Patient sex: F
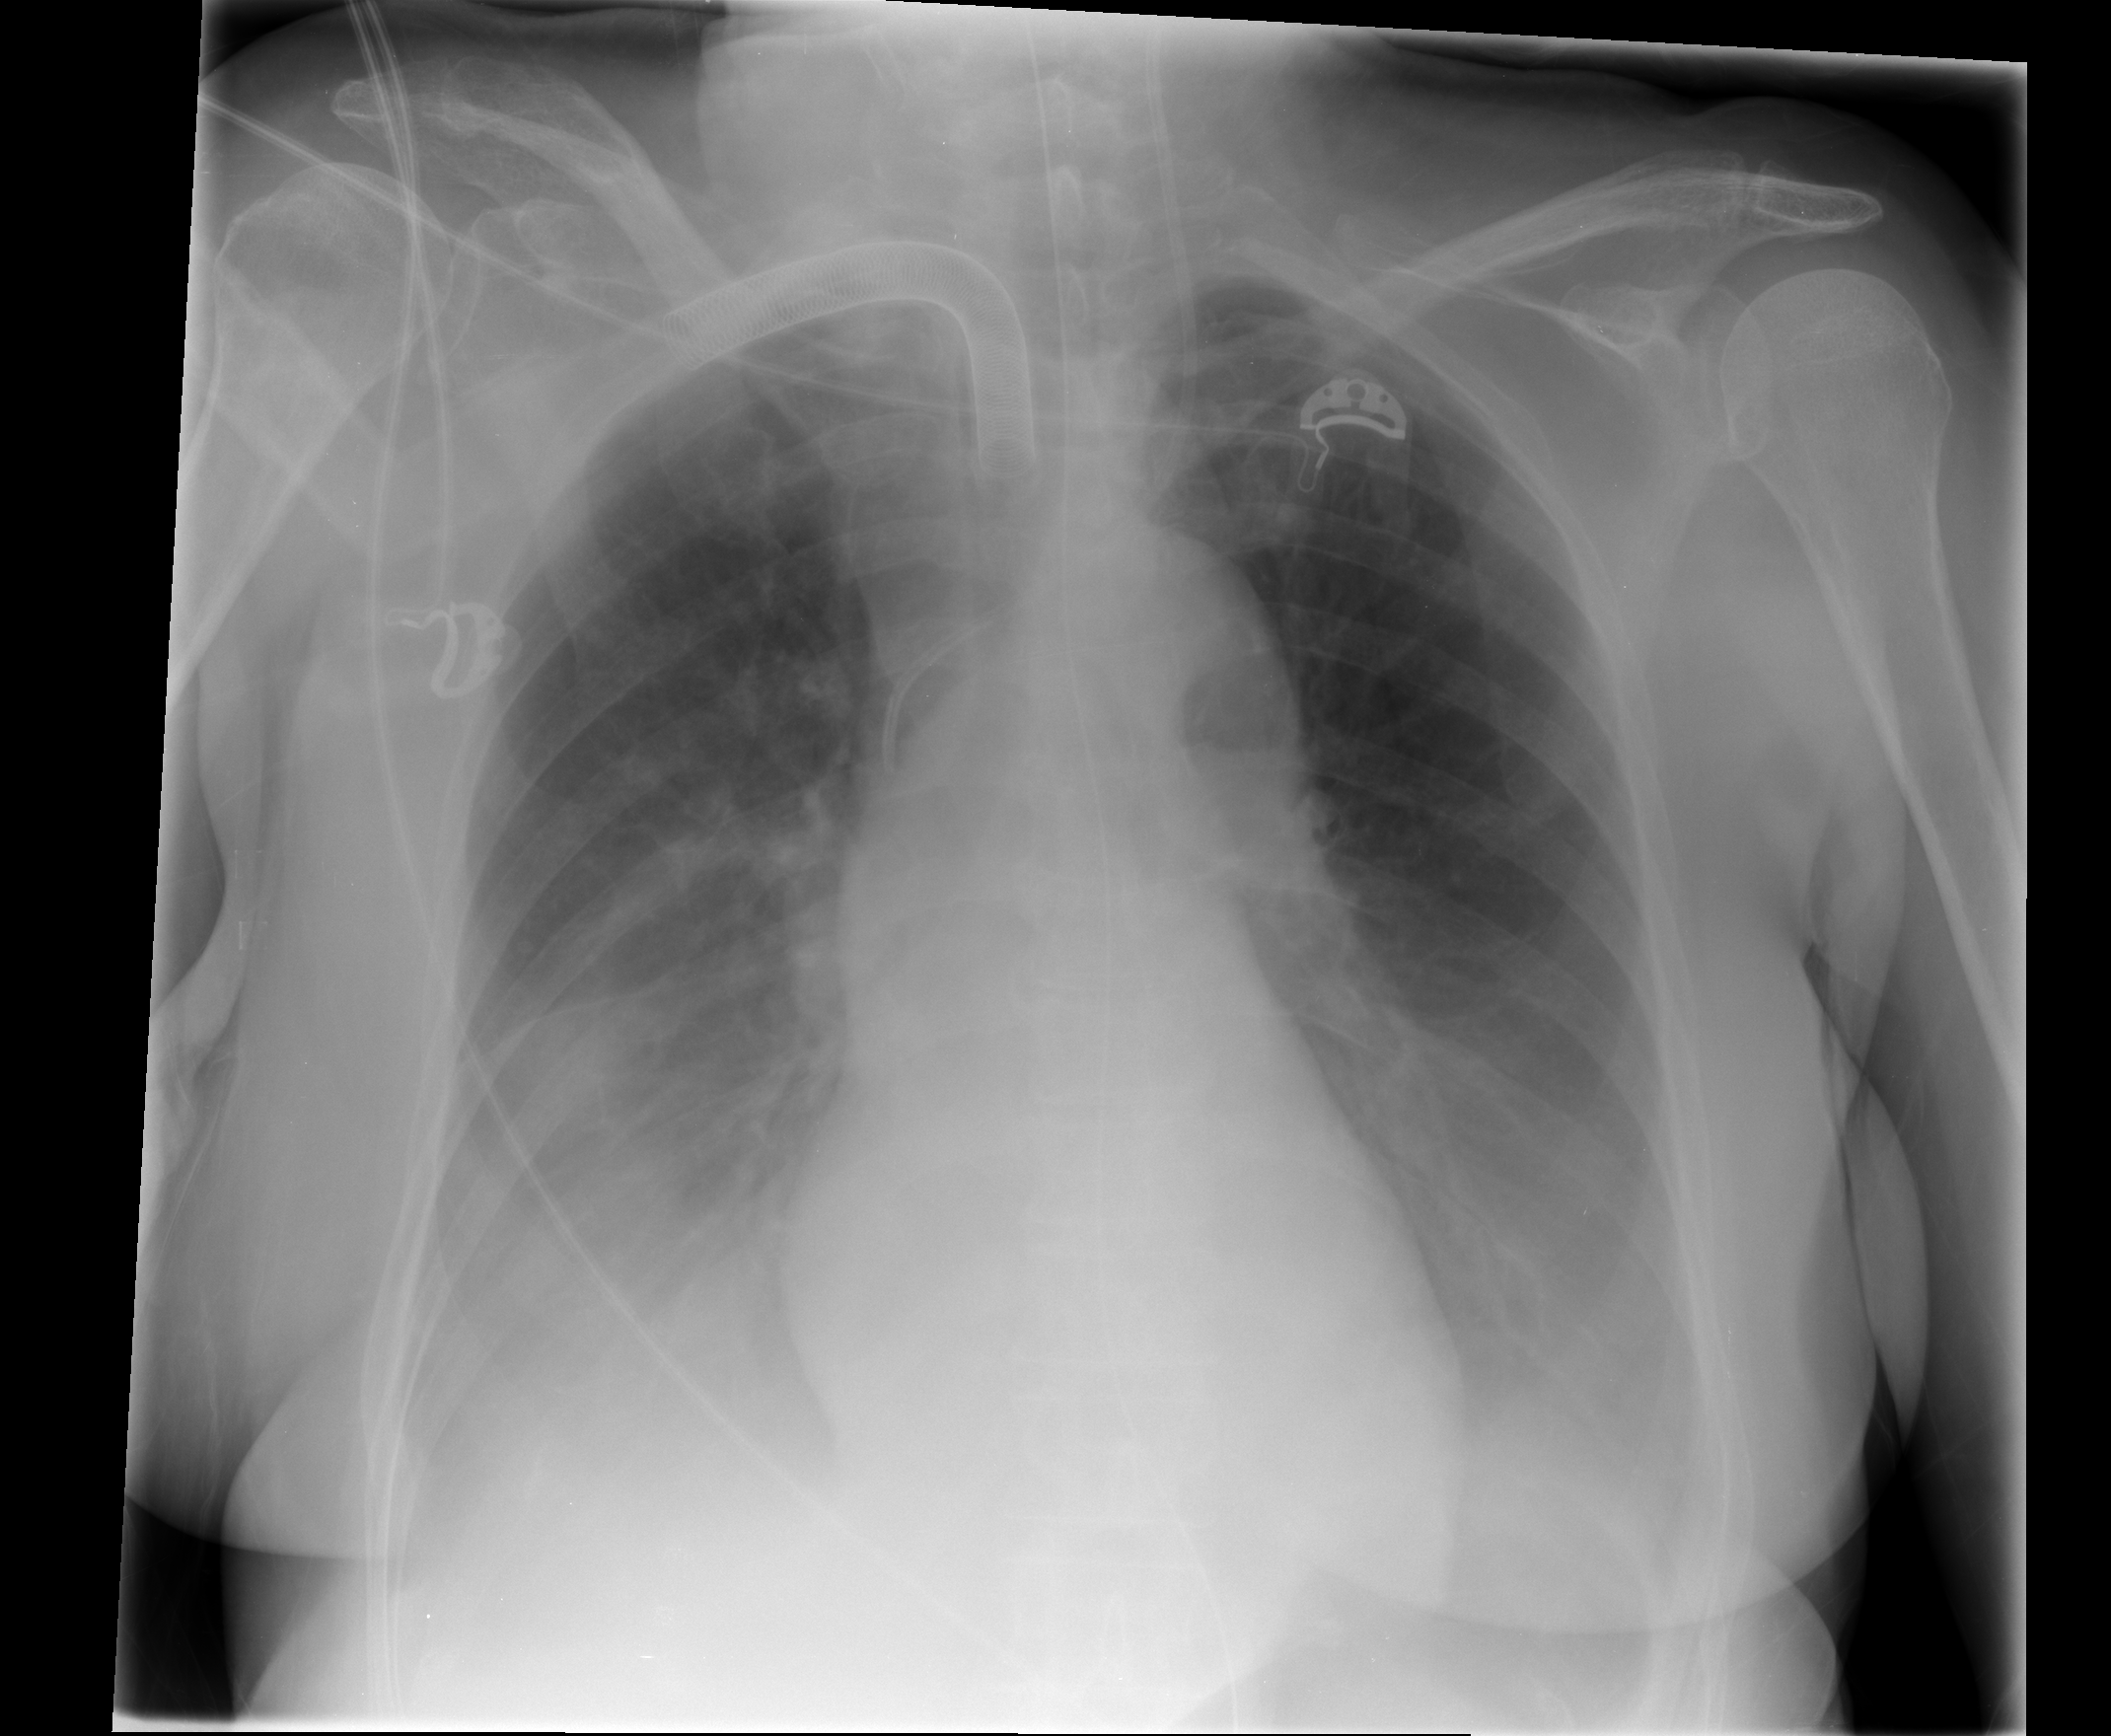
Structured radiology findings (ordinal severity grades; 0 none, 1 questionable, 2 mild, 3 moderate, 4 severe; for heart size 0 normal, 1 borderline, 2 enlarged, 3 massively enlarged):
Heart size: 0
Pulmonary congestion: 2
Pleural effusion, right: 3
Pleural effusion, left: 3
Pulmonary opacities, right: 0
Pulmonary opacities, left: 0
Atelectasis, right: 3
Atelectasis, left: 3